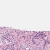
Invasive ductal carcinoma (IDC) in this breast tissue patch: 1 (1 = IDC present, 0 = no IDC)